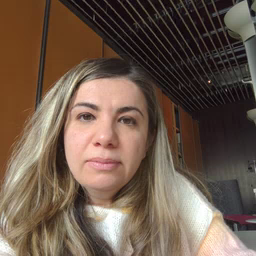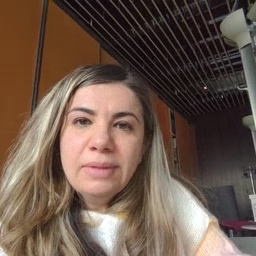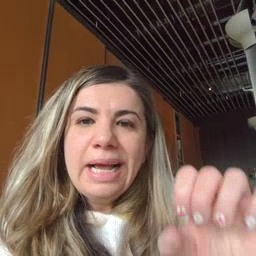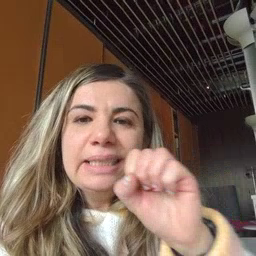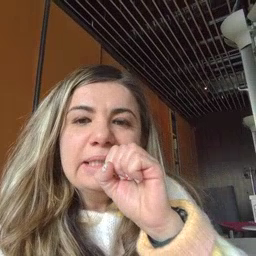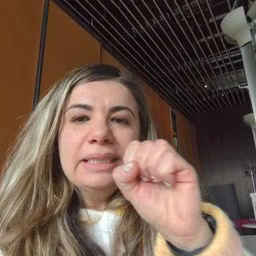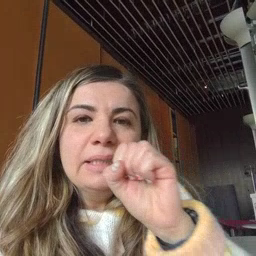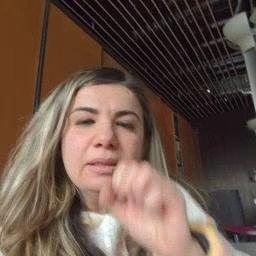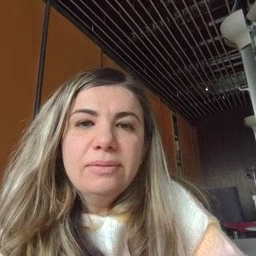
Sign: carrot